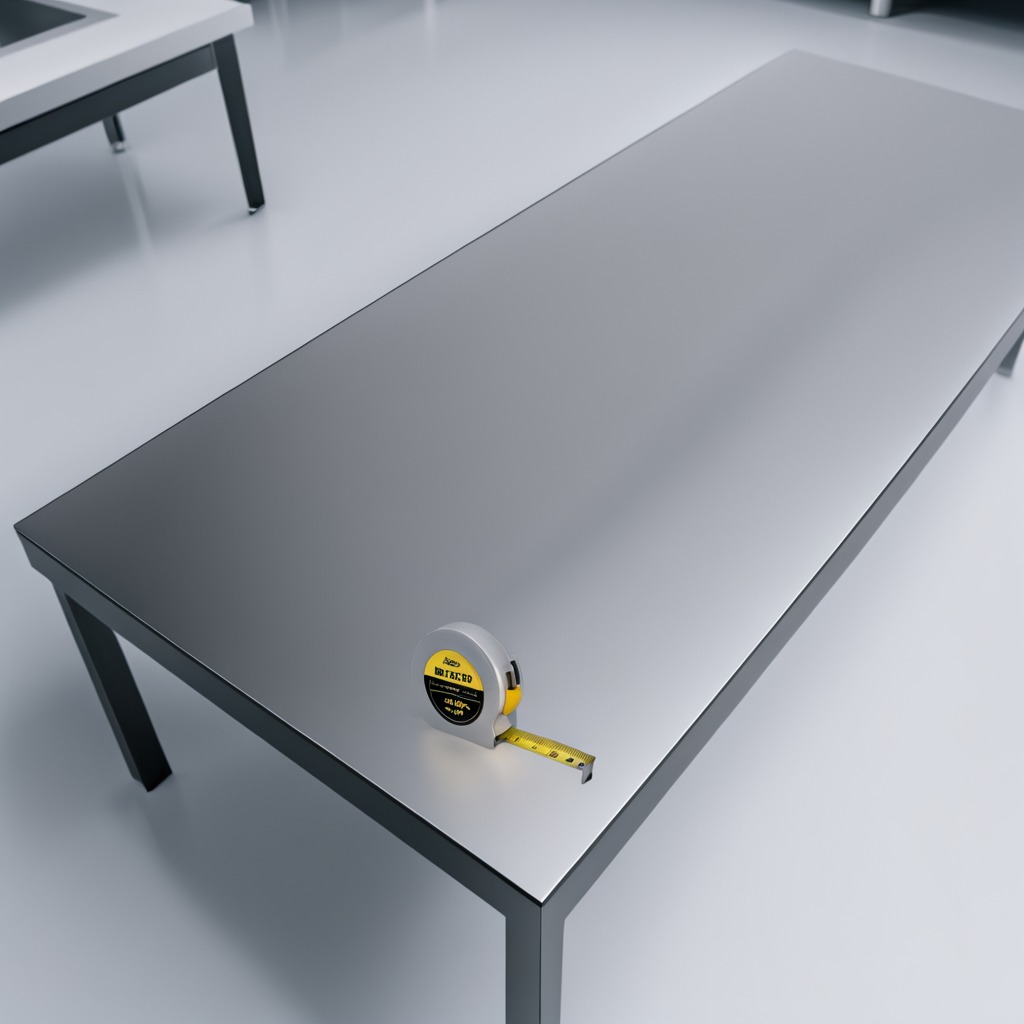
A measuring tape lies on the stainless steel table in a high-end prototyping lab.